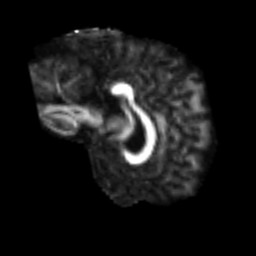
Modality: FA
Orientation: sagittal
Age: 24
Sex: male
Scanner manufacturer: siemens
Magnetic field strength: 3 T
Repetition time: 2.3 s
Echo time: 0.085 s